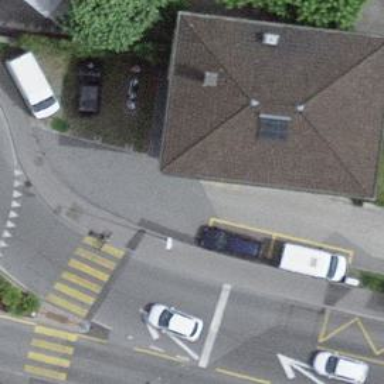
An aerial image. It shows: Bollard barrier.